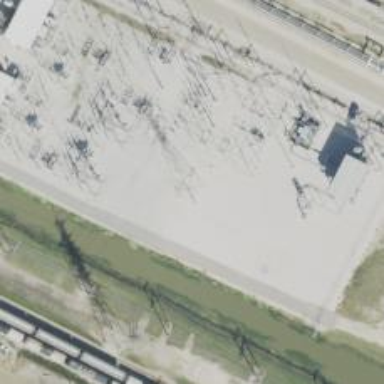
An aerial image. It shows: Power tower.